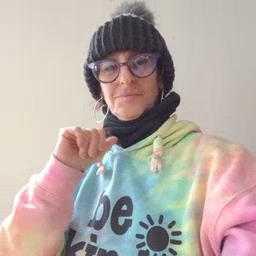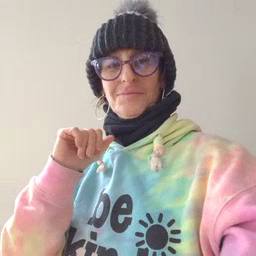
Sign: bye